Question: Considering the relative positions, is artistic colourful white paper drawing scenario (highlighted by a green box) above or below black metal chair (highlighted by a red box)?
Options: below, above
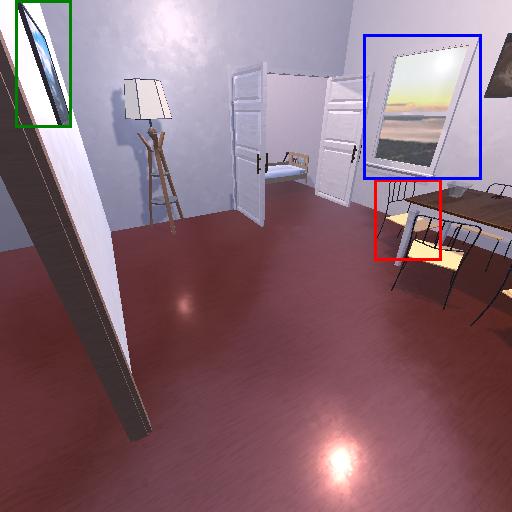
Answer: below